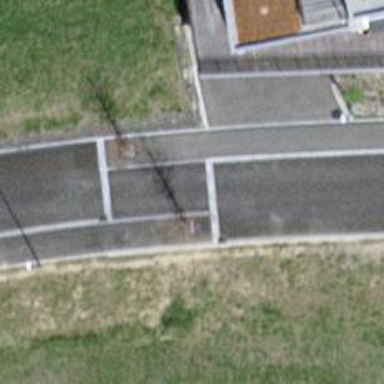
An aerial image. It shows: Unmarked crossing with traffic calming choker on the road.